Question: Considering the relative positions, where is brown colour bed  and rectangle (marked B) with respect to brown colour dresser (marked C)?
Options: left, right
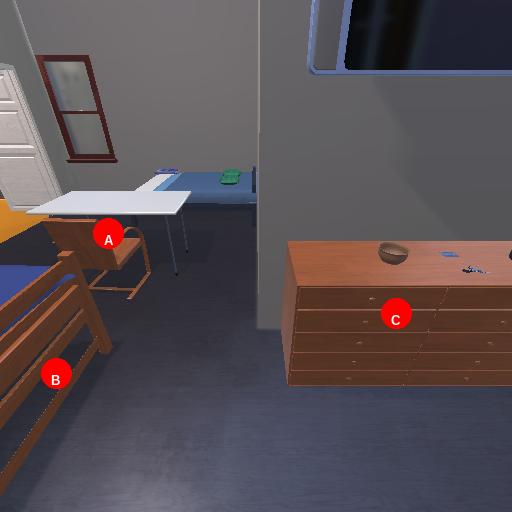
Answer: left